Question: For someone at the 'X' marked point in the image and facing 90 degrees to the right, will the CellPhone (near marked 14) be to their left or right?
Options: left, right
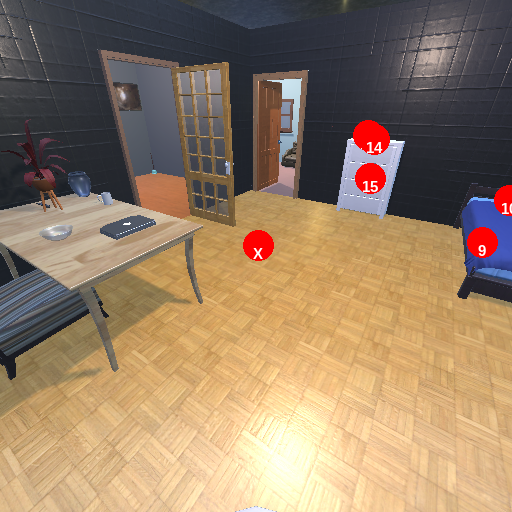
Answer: left